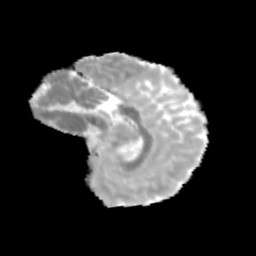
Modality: MD
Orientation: sagittal
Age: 11
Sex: female
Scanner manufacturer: siemens
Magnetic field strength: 3 T
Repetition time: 3.8 s
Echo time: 0.07 s